Question: I have a application using nhibernate and fluent-nhibernate. We are using SQL Server 2008 and I have a table with a float column because we do not have a fixed precision and the user can set any number of decimal places (1, 10, 25 decimal places, etc..). I map it using fluent-nhibernate like this:
'''
Map(x => x.Factor).Column("FACTOR").Not.Nullable();
'''
And I also tried:
'''
Map(x => x.Factor).Column("FACTOR").Precision(53).Not.Nullable();
'''
and this:
'''
Map(x => x.Factor).Column("FACTOR").CustomSqlType("float").Not.Nullable();
'''
and it does not work. Look my database screenshot:

The field factor is my float column, the last registry have the number '1,234567891' and when the nhibernate hits a query on database, it comes in C# with '1,123456788', the C# is rounding the value. We need the original value.
How can I get it working?
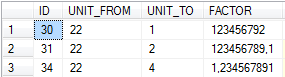
Answer: Yes, use decimal in the database, the float will have <URL> problems that you have been experiencing.
Also use decimal in the domain class because both float/double suffer from the same rounding issues.
To map use:
'''
Map(x => x.Factor).Column("FACTOR").CustomSqlType("decimal(p,s)").Not.Nullable();
'''
This should translate to the <URL>.